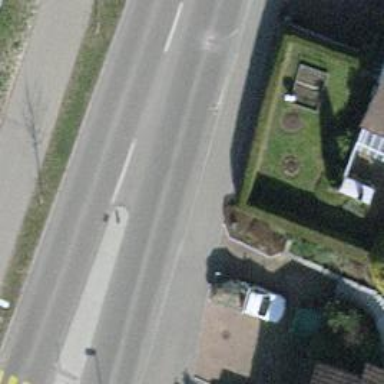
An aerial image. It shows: Hedge barrier.